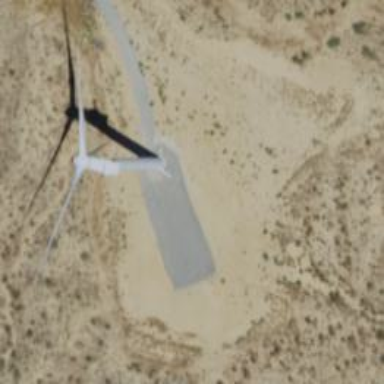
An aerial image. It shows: Wind generator powered by Vestas horizontal axis wind turbine.